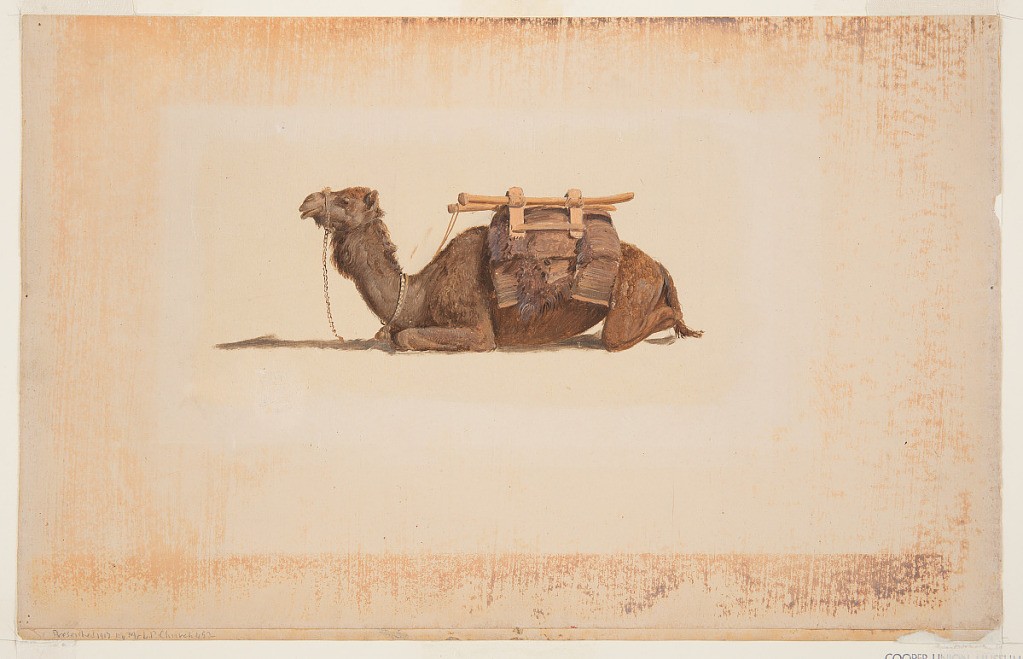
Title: Crouching Dromedary
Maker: Frederic Edwin Church, American, 1826–1900
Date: February–March 1868
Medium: Brush and oil, graphite on tan paperboard
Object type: Drawing
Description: Figure sketch showing a detailed view of a kneeling dromedary (or one-humped camel) in left profile, recorded en route to or in Petra, Jordan. Situated prominently at center, the camel--which is possibly the artist's own, named Zraigan--is encumbered with a large, laden saddle on its hump and a harness around its snout, which is chained to its neck. Its fur is a dark brown shade with areas of gray, and its shadow stretches out before it.